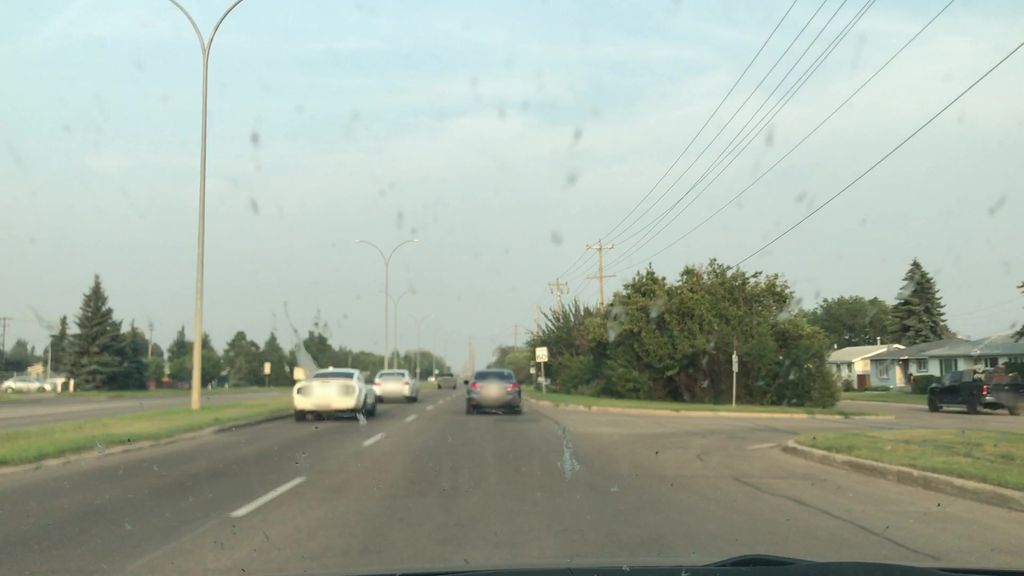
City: edmonton